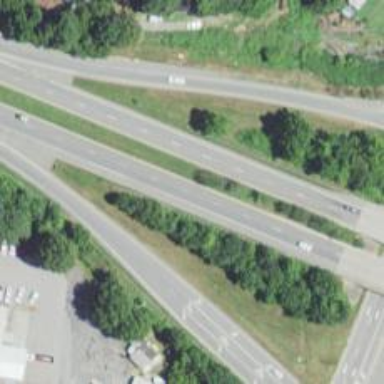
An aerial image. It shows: Asphalt trunk highway classified as expressway.